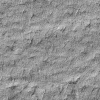
Atmospheric dust classification: not_dusty